Question: I have situation like on this screen:
I have column where user check rows. After that user can call some actions like example delete data.
To show menu with multi actions for users i use button dropdown in yii-booster TbButtonGroup. I tried all possible buttonType and all doesnt work.
All what i need is send information about what rows are selected, do some action inside controller and after that reload grid. I dont have any idea how...
To generate button dropdown i use code:
'''
Yii::app()->controller->widget('bootstrap.widgets.TbButtonGroup', array(
'size'=>'mini',
'type'=>'link',
'buttons'=>array(
array('icon'=>'edit', 'items'=>$this->filter),
),
));
To generate grid i use code:
$this->widget('bootstrap.widgets.TbJsonGridView', array(
'dataProvider' => $model->search(),
'filter' => $model,
'type' => 'striped condensed',
'summaryText' => false,
'cacheTTL' => 10, // cache will be stored 10 seconds (see cacheTTLType)
'cacheTTLType' => 's', // type can be of seconds, minutes or hours
'selectableRows'=>2,
'columns' => array(
array(
'class'=>'ext._TbJsonCheckBoxColumn._TbJsonCheckBoxColumn',
'id'=>'selectedTickets',
'filter'=>array(
array('label'=>'close', 'url'=>'javascript:'.CHtml::ajax(array('type'=>'POST', 'url'=>array('','multi_action'=>'close'), 'success'=>'function(data, status){ console.log(data); console.log(status); }', 'error'=>"function(data, status){ console.log(data); console.log(status); }")) ),
array('label'=>'Another action', 'url'=>'#'),
array('label'=>'Something else', 'url'=>'#'),
'---',
array('label'=>'Separate link', 'url'=>'#'),
),
),
'id',
'email_from',
'subject',
'status',
array(
'name'=>'last_update',
'value'=>'$data->last_update_from_now',
//'filter'=>false,
),
array(
'header' => Yii::t('ses', 'Edit'),
'class' => 'bootstrap.widgets.TbJsonButtonColumn',
'template' => '{view} {update} {delete}',
),
),
));
'''
To generate form i use code:
'''
$this->widget('bootstrap.widgets.TbButton',array(
'label' => 'Add new ticket',
'type' => 'primary',
'size' => 'medium',
'url' => $this->createUrl('create'),
));
'''
'''
<?php
$form = $this->beginWidget('bootstrap.widgets.TbActiveForm', array(
'id'=>'tickets',
'type'=>'horizontal',
'enableAjaxValidation'=>true,
));
echo $this->renderPartial('_grid', array('model'=>$model));
echo CHtml::ajaxSubmitButton('Activate',array('menu/ajaxupdate','act'=>'doActive'), array('success'=>'reloadGrid'));
$this->endWidget();
'''
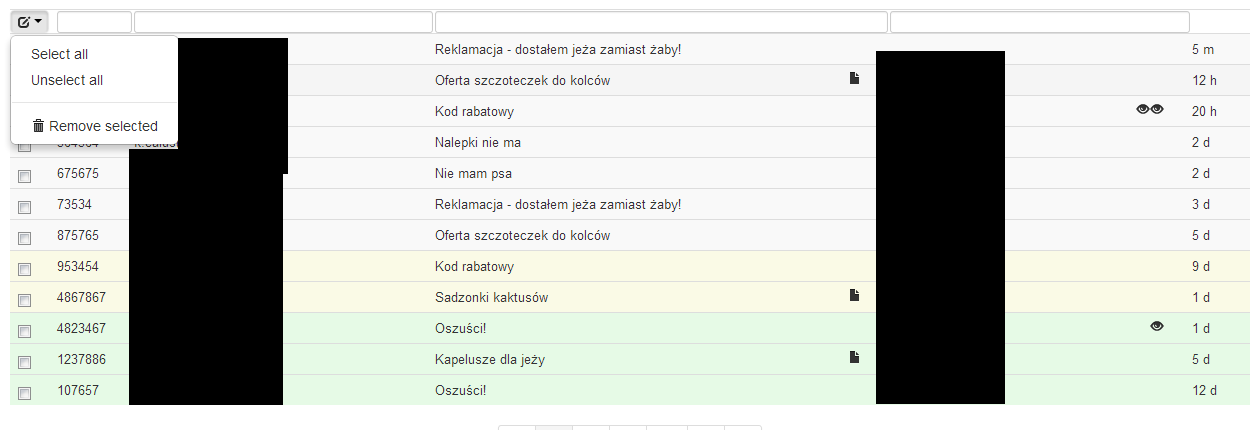
Answer: After many spent hours i wrote something like that and it solved my problem:
'''
Yii::app()->clientScript->registerScript('multi_button', "
$('[data-multi=action]').delegate('li a', 'click', function(event){
event.preventDefault();
var th = $(this),
action = th.attr('href').substr(1);
if( action=='delete' && !confirm('Are you sure you want to delete selected items?') ) return true;
".
CHtml::ajax(array(
'type'=>'POST',
'data'=>'js:th.closest("form").serialize()',
'url'=>'js:location.href+(/\?/.test(location.href) ? "&" : "?")+"multi_action="+action',
'success'=>'function(data, status){ th.closest("div.grid-view").yiiJsonGridView("update"); }',
'error'=>'function(data, status){ alert(status); }',
'cache'=>false
))."
});
");
'''